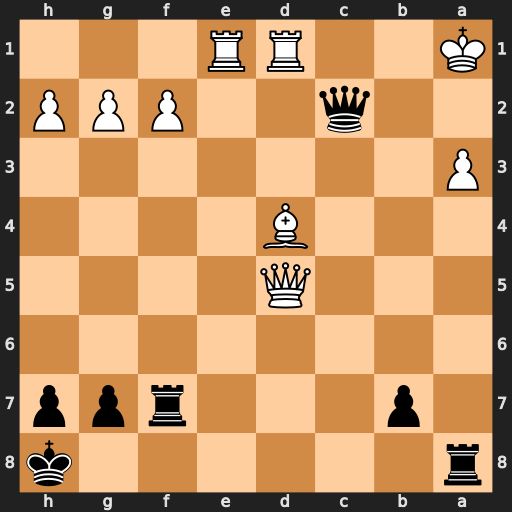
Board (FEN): r6k/1p3rpp/8/3Q4/3B4/P7/2q2PPP/K2RR3
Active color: b
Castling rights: -
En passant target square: -
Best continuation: Rxa3+ Qa2 Rxa2#